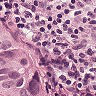
Metastatic tissue present: yes